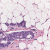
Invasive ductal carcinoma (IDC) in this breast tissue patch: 1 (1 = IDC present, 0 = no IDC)